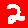
Digit: 2